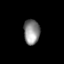
Tissue: lung
Cell type: Epithelial cells
Senescence score: 0.2202
Nuclear area (px): 389
Mean DAPI intensity: 139.303